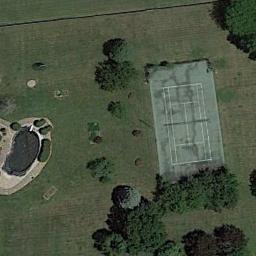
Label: tennis_court